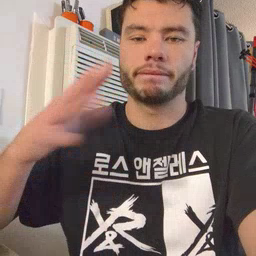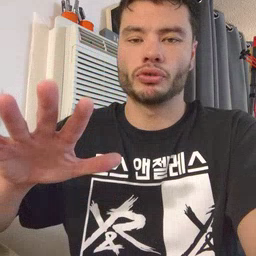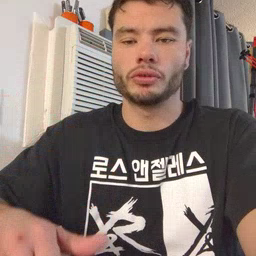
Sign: finish